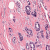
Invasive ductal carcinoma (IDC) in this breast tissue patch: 1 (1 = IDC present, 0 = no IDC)